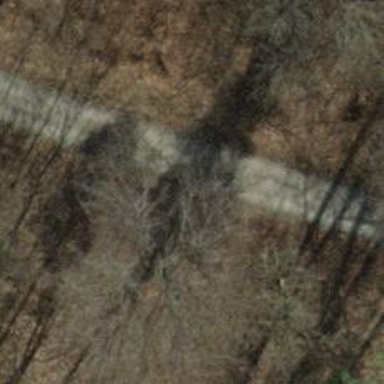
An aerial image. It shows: Gravel track with grade2 tracktype.